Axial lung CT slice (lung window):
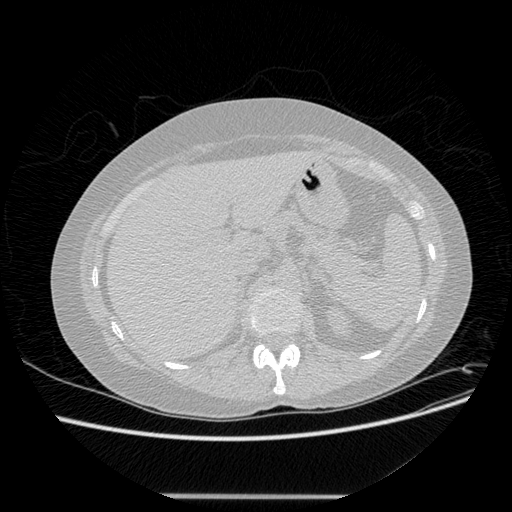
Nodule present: no